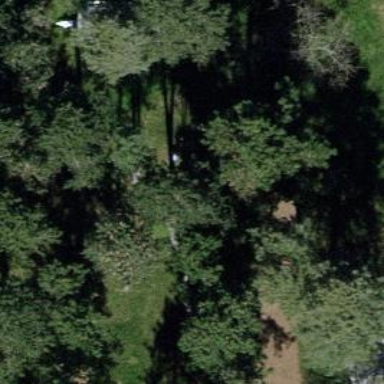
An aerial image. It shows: Mixed leaf-type tree in natural setting.